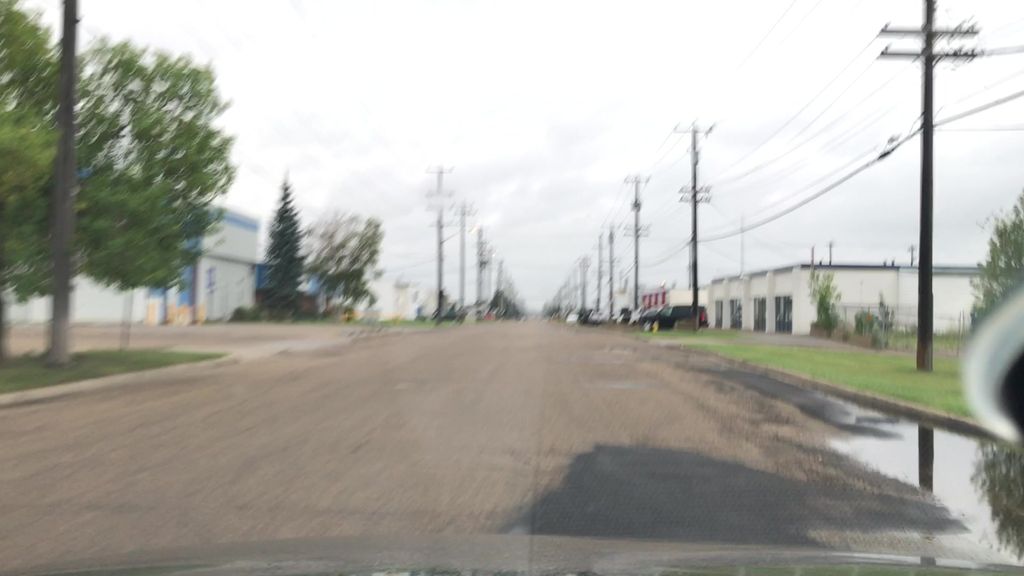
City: edmonton